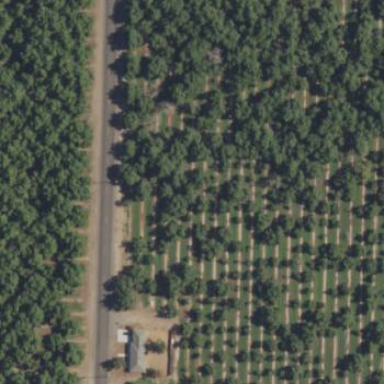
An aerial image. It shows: Orchard.